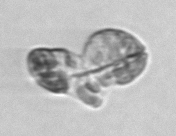
Label: Karenia